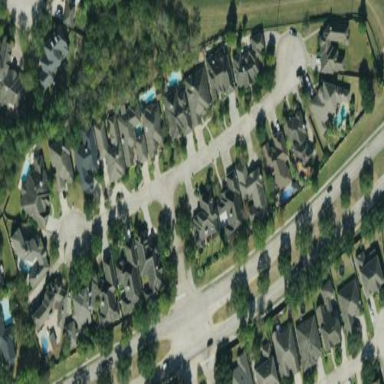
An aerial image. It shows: Residential area within neighborhood.